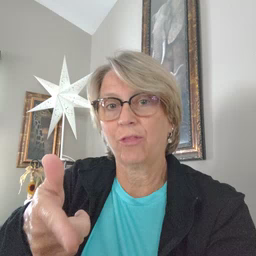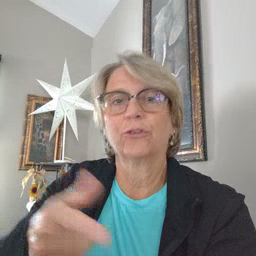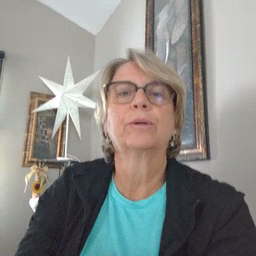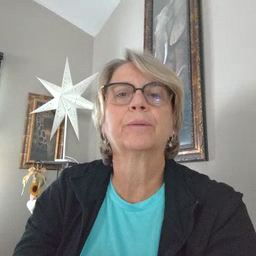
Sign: brother